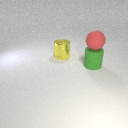
large green rubber cylinder below large red rubber sphere